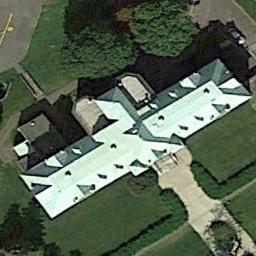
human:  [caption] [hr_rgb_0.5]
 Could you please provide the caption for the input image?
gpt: A church with a cyan roof, Surrounded by roads and trees and lawns .

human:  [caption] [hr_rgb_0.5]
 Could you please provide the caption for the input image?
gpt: It was a church, Stopped in the middle of the clearing .

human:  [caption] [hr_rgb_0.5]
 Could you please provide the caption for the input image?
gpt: The church with some white sloping roofs is built in the lawn .

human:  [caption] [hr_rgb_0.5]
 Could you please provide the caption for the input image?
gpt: There is a white church in the middle of the grass .

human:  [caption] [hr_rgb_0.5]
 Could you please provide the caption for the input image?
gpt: It is a rectangular church on a lawn .